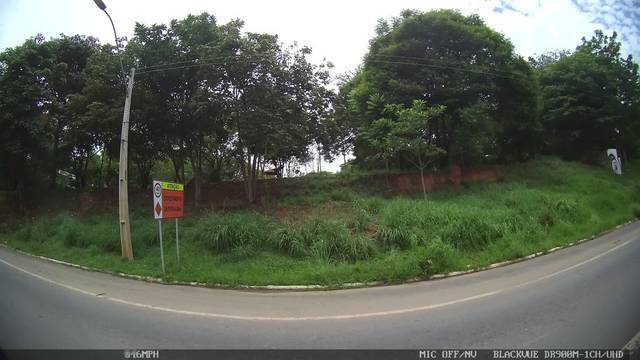
Region: Brazil
Coordinates: -16.665, -49.252